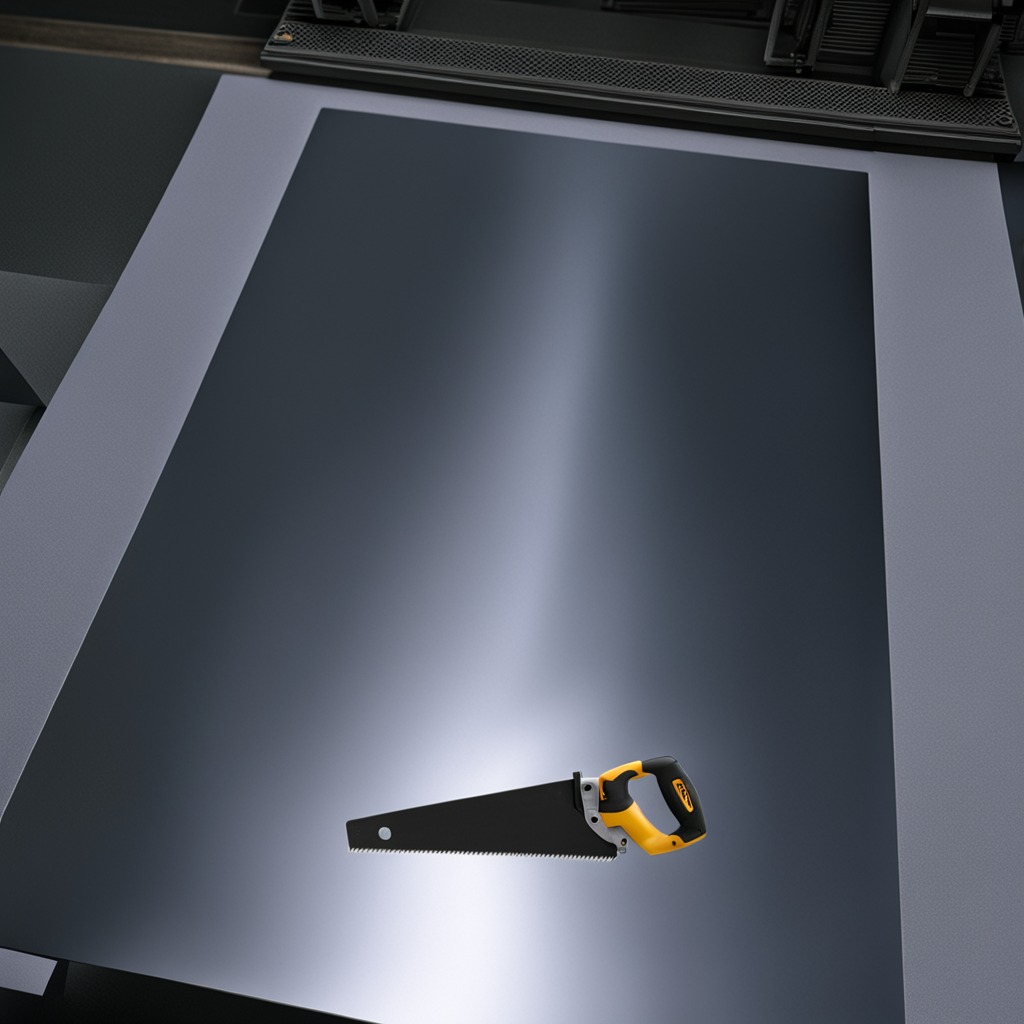
A metal saw lies on a clean empty table in a basement in the evening soft directional lighting on the tabletop realistic grain studio-quality clarity centered framing